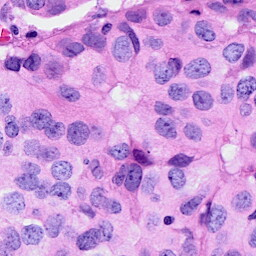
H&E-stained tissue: Breast